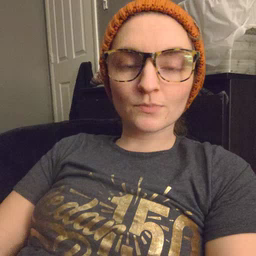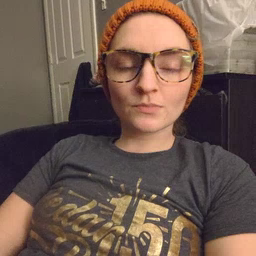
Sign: snack